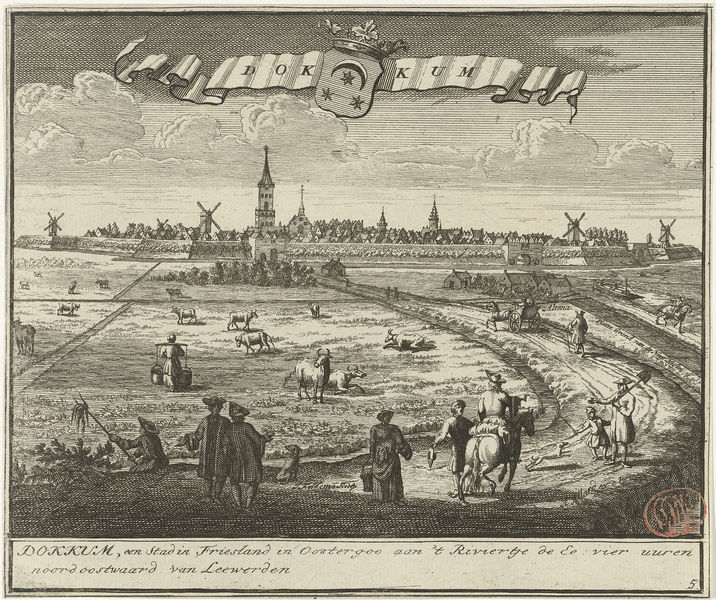
Titel: Gezicht op Dokkum
Künstler: Jacob Folkema
Standort: Amsterdam
Institution: Rijksmuseum
Schlagwörter: men, women, wall, maid, tower, town, rural, cart, gate, cows, farm, horse, windmill, windmills, farming, shovel, canal, milk, milkmaid, dokkum, friesland